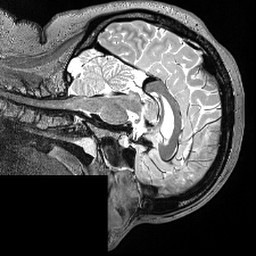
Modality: T2w
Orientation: sagittal
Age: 24
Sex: female